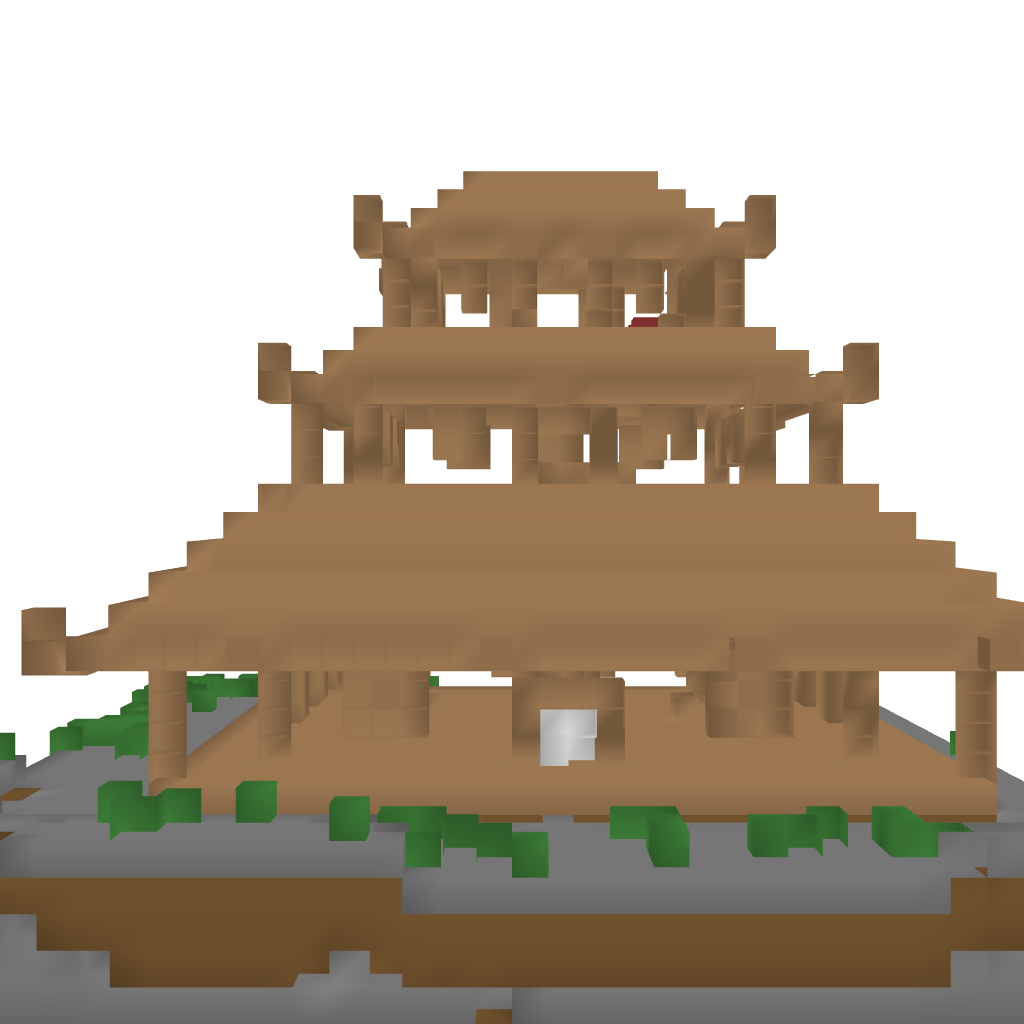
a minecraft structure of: large pagoda (just house) good quality